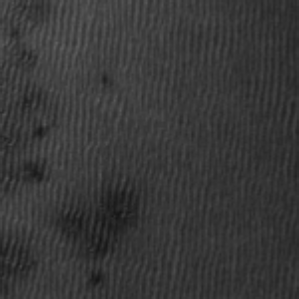
Label: frost